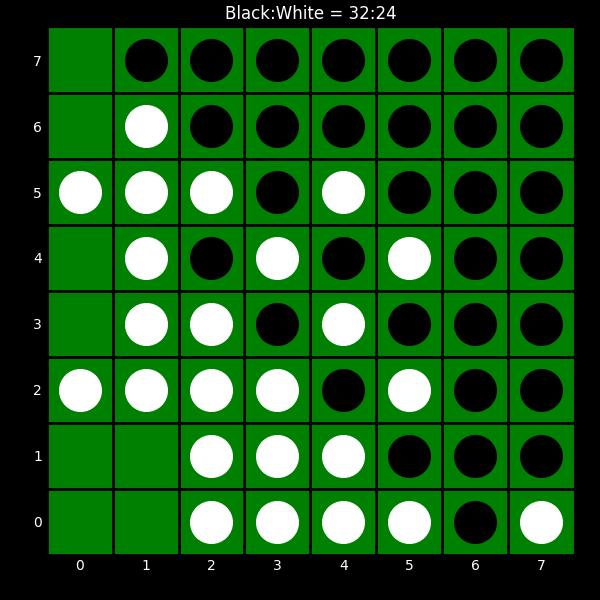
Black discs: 32
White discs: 24